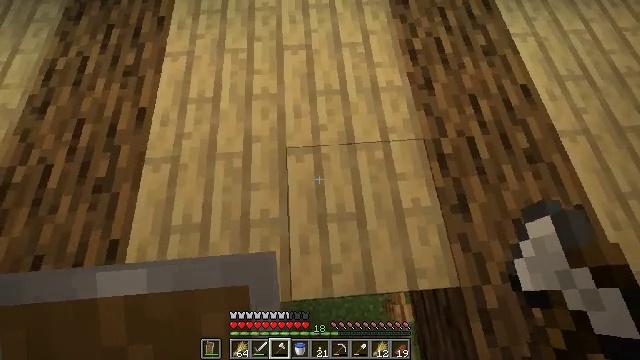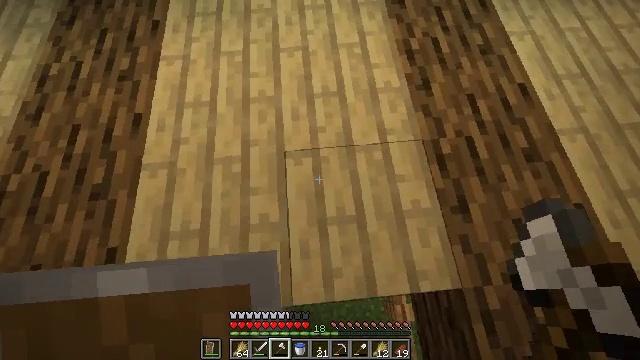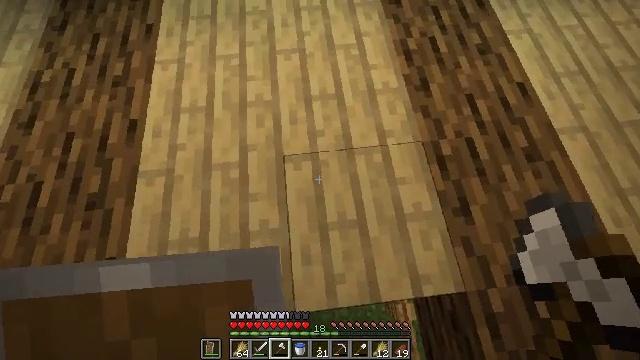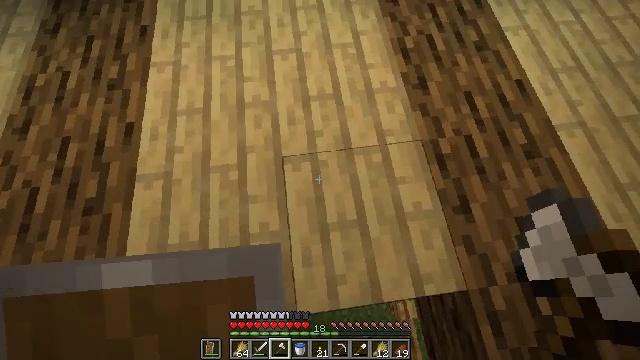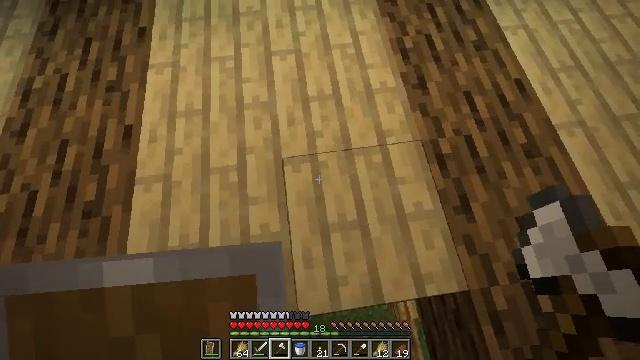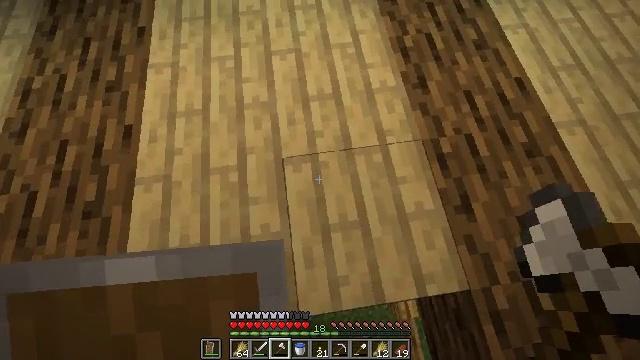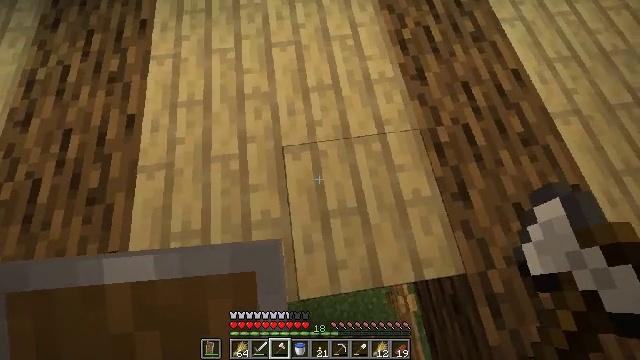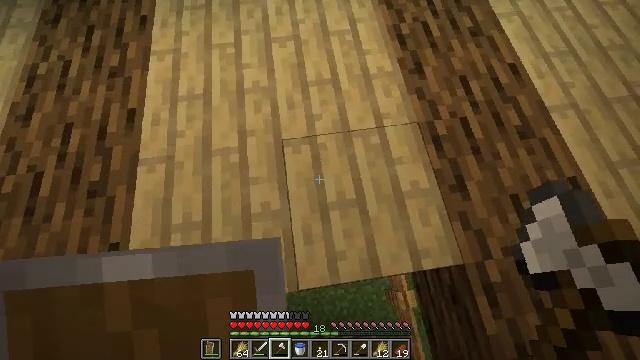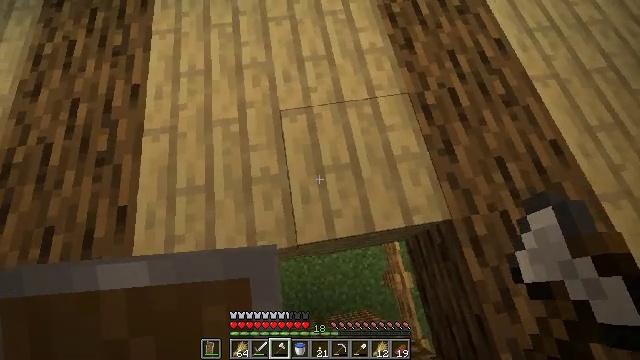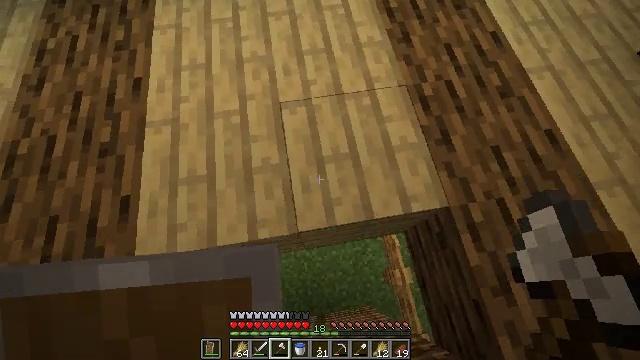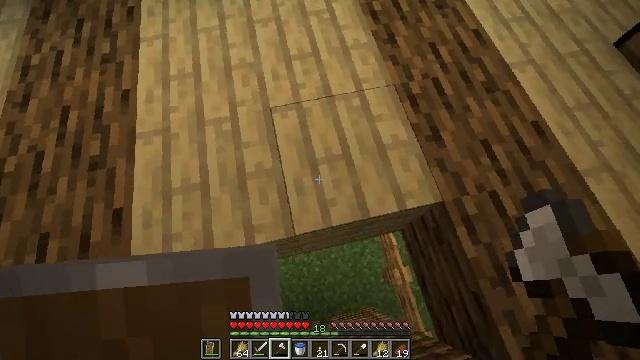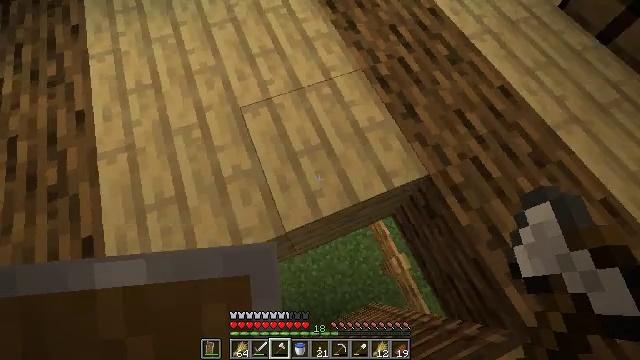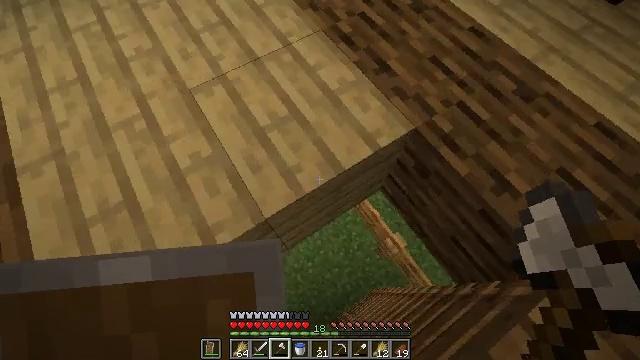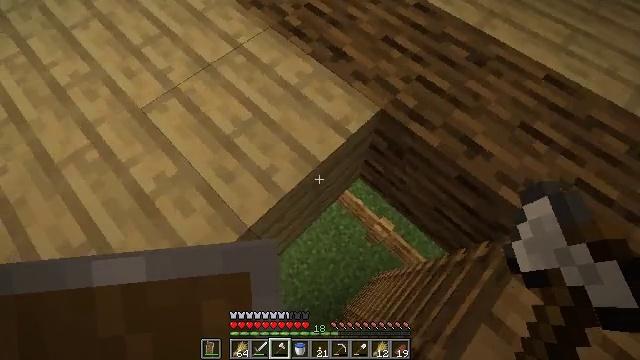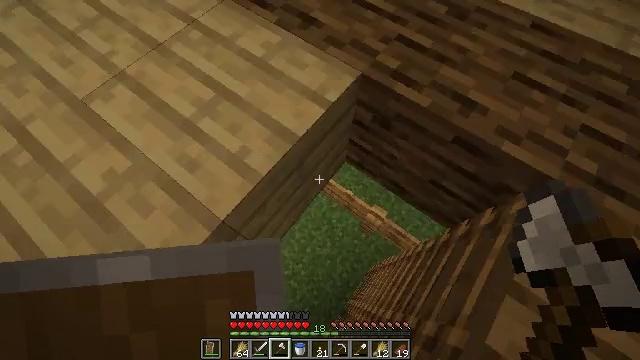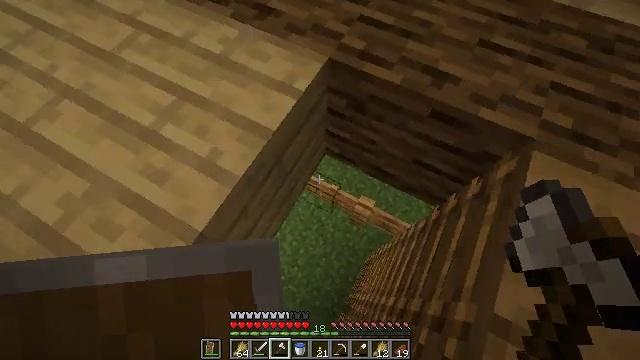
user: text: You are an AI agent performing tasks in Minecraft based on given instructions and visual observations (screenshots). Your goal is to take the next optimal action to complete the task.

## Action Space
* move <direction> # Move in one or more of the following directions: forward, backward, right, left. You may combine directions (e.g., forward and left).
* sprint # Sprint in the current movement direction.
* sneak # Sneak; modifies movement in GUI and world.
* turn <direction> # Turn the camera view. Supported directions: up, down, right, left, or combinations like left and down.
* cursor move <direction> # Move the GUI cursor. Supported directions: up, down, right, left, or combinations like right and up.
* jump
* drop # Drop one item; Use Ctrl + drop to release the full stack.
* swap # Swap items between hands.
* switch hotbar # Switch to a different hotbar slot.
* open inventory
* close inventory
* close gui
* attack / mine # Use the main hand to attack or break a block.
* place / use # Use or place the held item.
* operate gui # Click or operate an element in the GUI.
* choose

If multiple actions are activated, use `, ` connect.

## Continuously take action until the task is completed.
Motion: motion action
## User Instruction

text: Reclaim the oak fence gate by mining.
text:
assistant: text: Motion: turn right
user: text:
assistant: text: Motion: turn right
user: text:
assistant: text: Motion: turn right
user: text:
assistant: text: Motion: no_op
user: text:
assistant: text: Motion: no_op
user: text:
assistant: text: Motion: move back
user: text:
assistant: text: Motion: move back
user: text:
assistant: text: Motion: move back, turn right
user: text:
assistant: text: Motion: no_op
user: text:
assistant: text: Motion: turn right and up
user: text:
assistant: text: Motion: turn right and up
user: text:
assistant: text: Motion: turn right
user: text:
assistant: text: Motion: turn right
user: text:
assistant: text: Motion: turn right
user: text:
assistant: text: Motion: turn right
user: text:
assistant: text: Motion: turn right
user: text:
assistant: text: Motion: turn right
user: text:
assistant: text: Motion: turn right
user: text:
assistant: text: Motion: no_op
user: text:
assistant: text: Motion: turn left and up
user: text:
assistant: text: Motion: turn left and up
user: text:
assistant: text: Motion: turn left and up
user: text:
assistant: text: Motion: turn left and up
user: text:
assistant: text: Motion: no_op
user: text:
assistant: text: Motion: no_op
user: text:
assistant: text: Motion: turn right
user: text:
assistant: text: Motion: turn right
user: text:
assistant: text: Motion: no_op
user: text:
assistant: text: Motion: turn left and down
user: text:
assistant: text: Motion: turn left and up